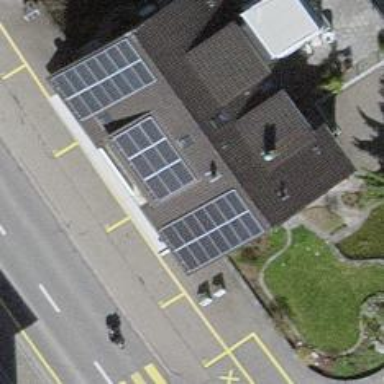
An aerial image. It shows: Solar power generator with photovoltaic panels.